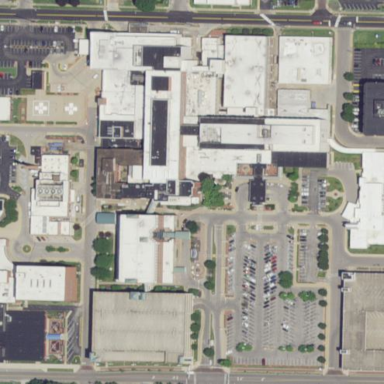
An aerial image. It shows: Hospital building.